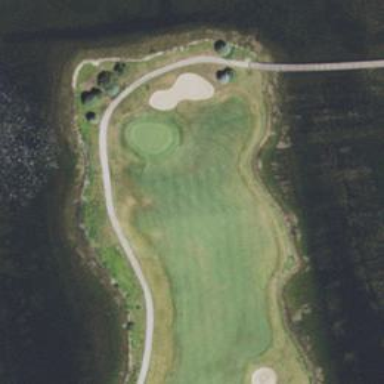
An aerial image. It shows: Golf hole.